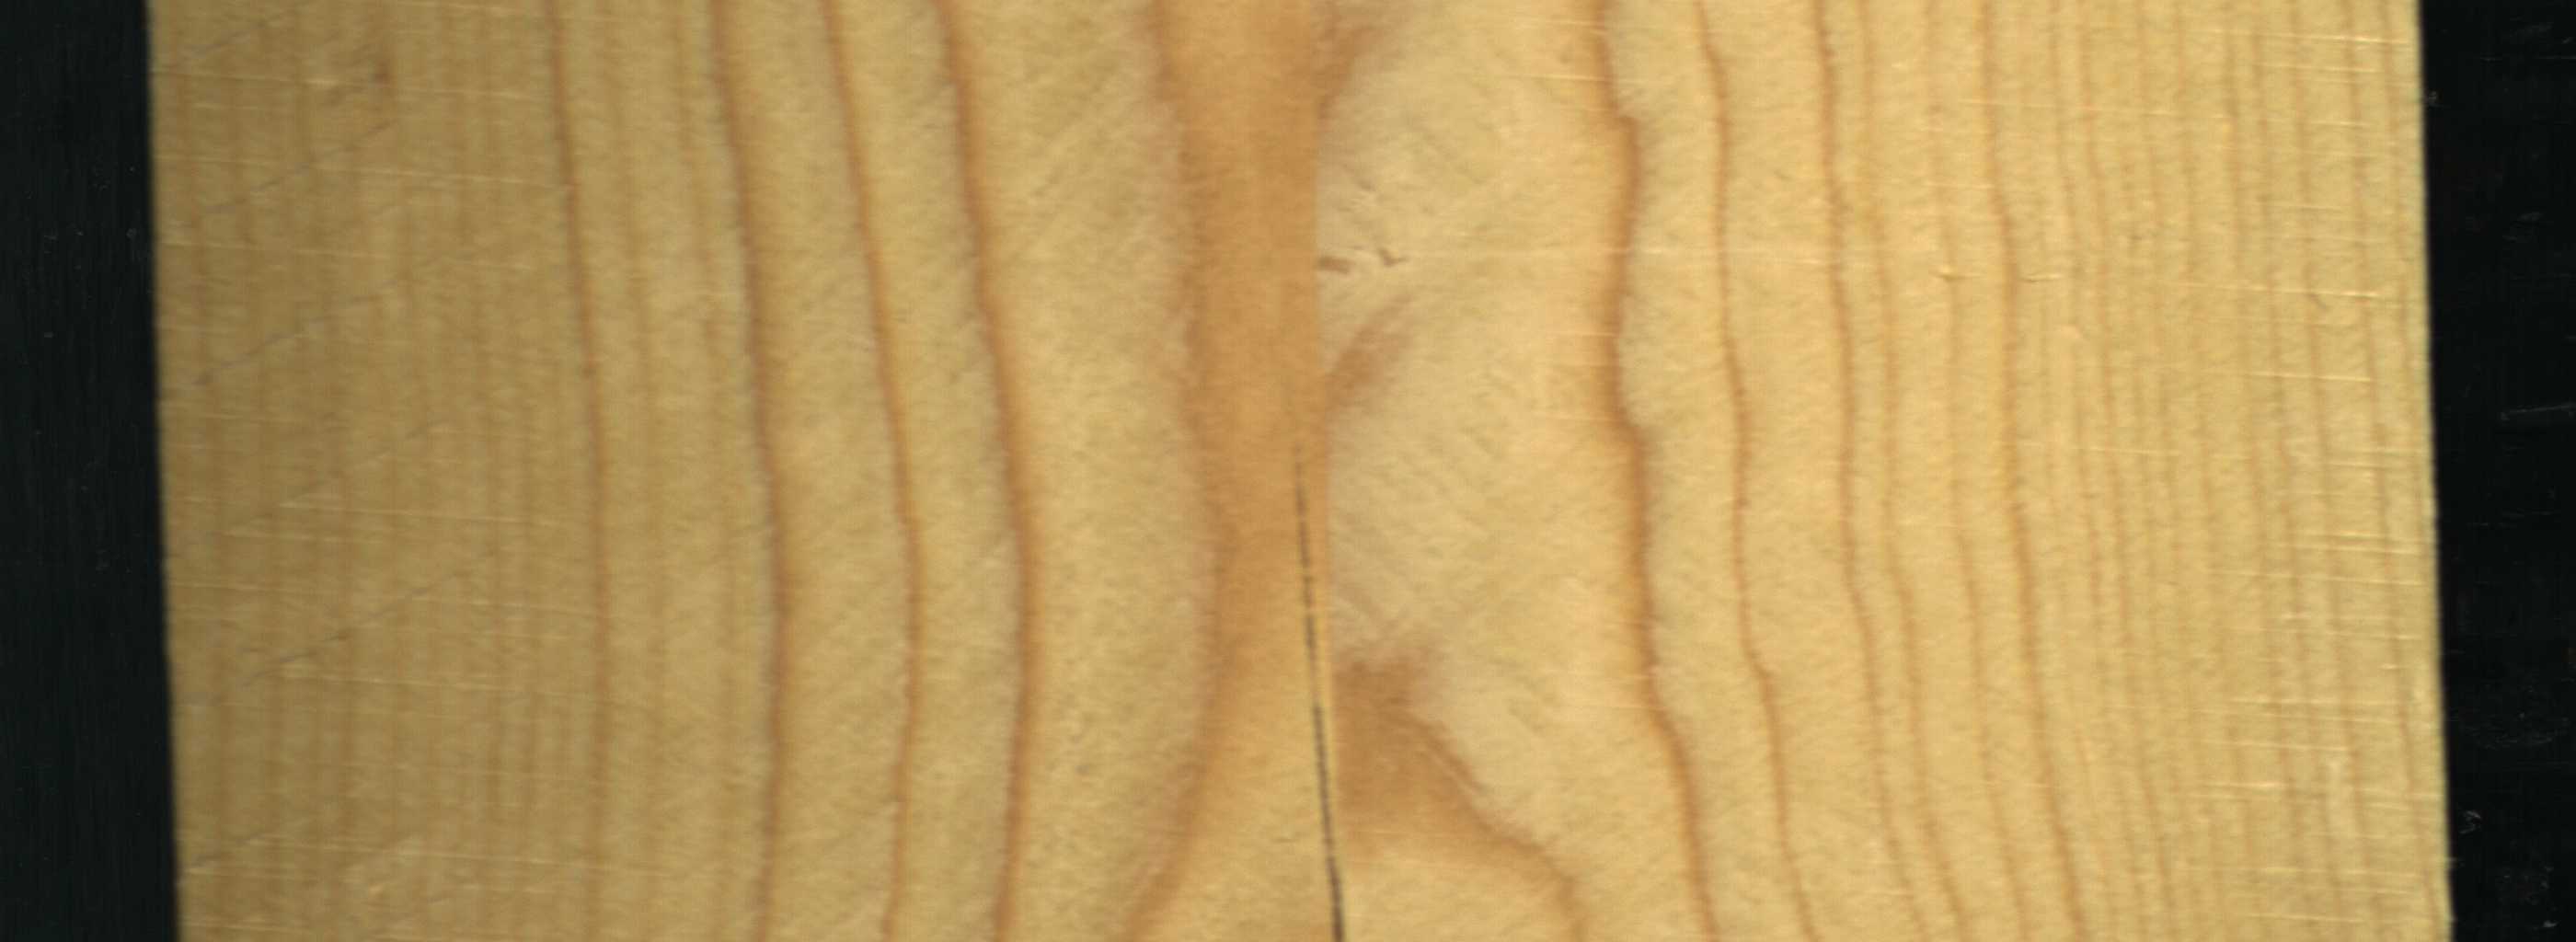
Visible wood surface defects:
Crack